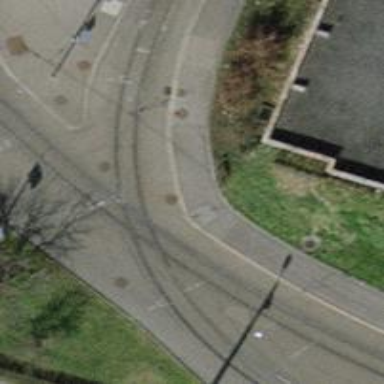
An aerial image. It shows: Service road with paving stones surface and embedded tram rails.